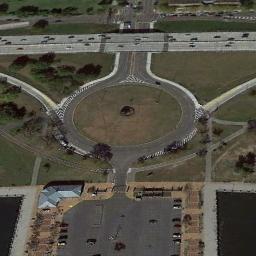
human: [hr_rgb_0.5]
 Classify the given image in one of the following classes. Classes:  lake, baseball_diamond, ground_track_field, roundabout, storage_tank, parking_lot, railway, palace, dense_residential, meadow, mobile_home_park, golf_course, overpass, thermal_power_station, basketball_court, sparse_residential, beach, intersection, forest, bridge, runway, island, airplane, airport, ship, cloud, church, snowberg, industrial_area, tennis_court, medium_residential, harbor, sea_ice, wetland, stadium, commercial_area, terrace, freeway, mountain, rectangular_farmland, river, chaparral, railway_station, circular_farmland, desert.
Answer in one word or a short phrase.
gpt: roundabout